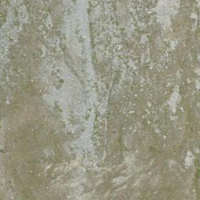
EUNIS habitat code: 48
Species observed at this site:
Aquila chrysaetos